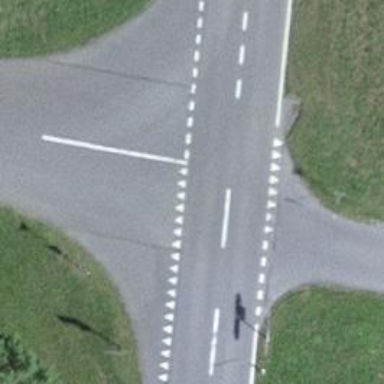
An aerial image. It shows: Secondary road.